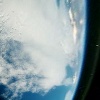
Label: cloud